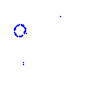
Particle: proton